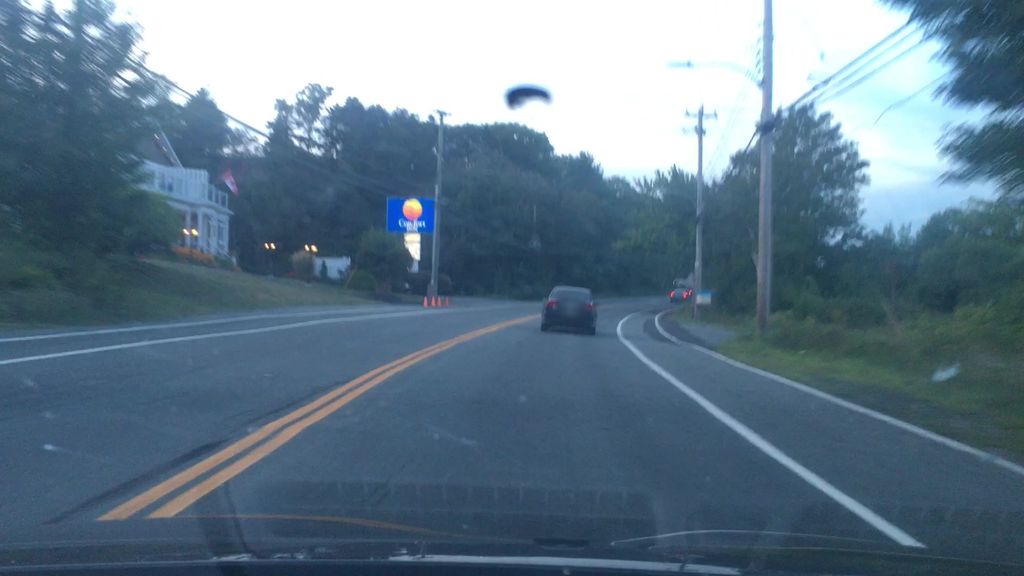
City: halifax